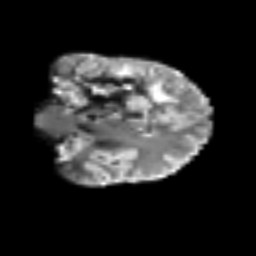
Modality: T2w
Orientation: coronal
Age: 31
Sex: female
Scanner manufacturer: siemens
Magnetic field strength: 3 T
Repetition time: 6.1 s
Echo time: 0.101 s